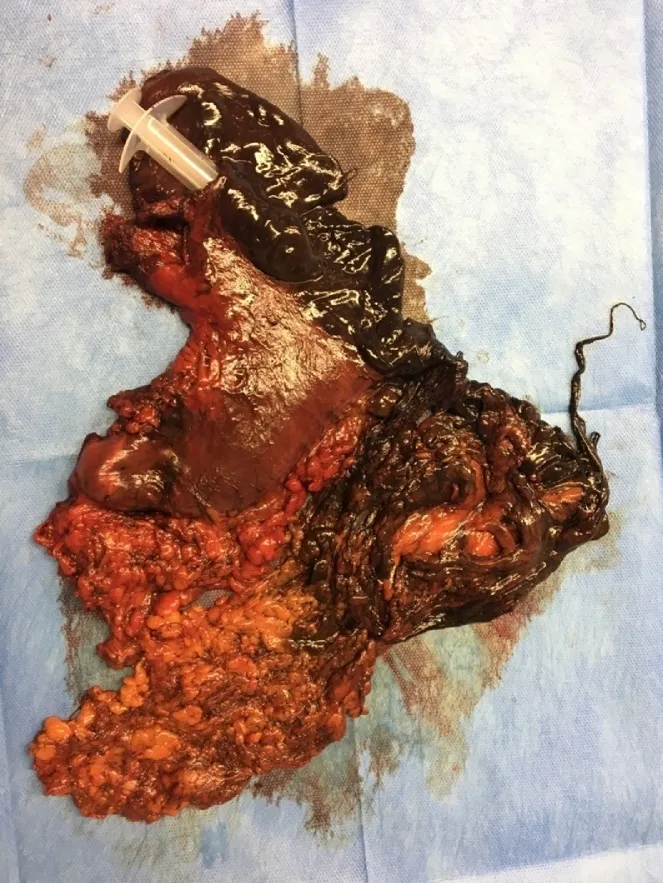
Specimen Total gastrectomy with omentectomy.
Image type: medical_photograph (other_medical_photograph)